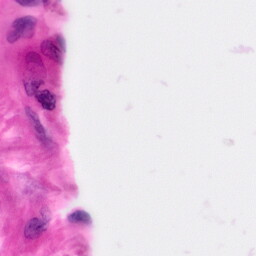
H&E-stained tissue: Pancreatic